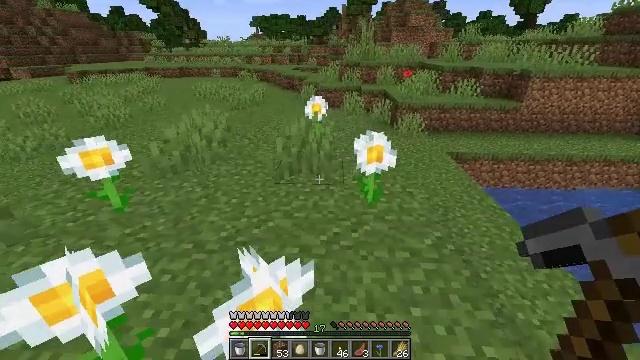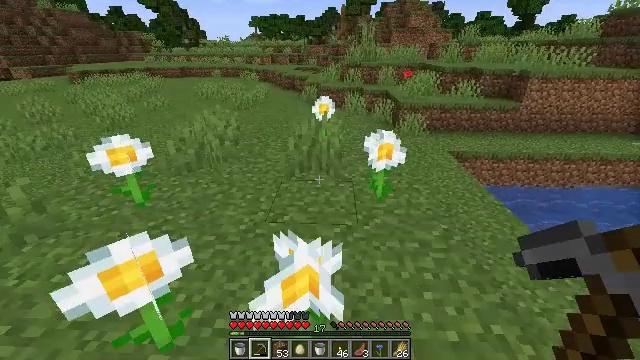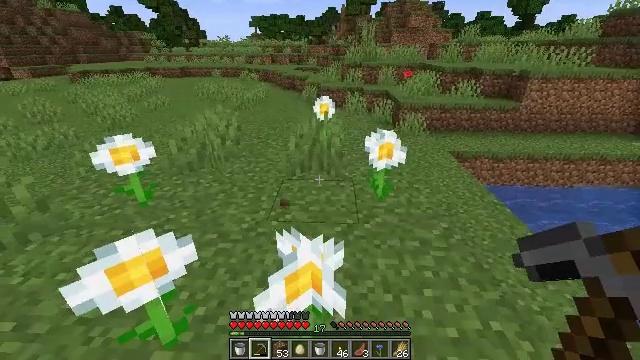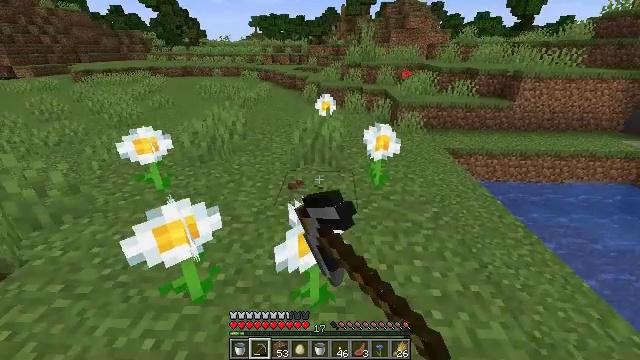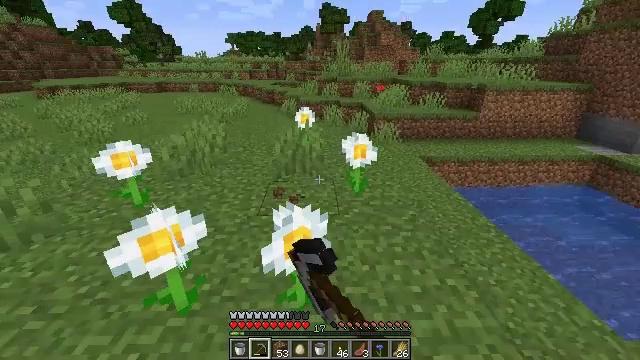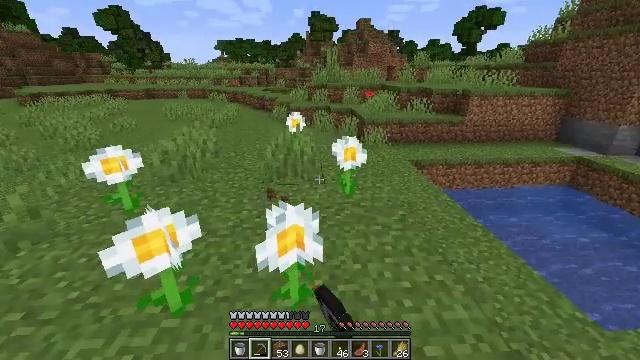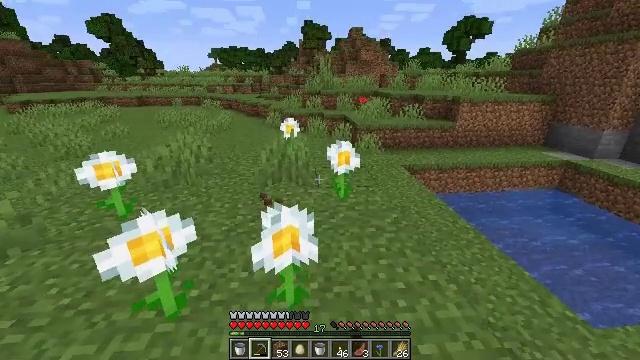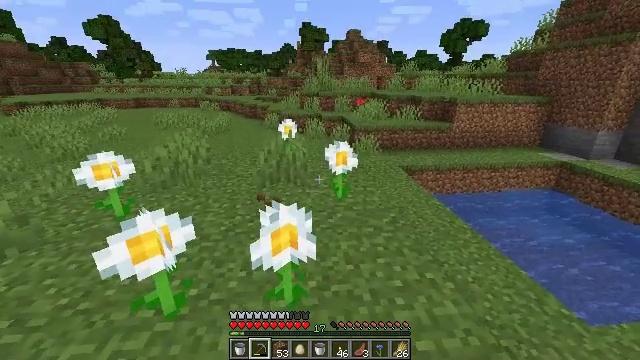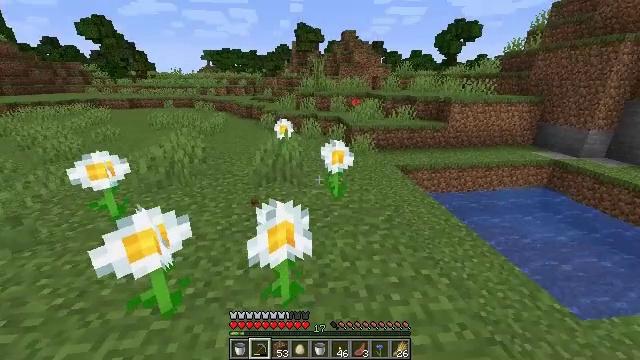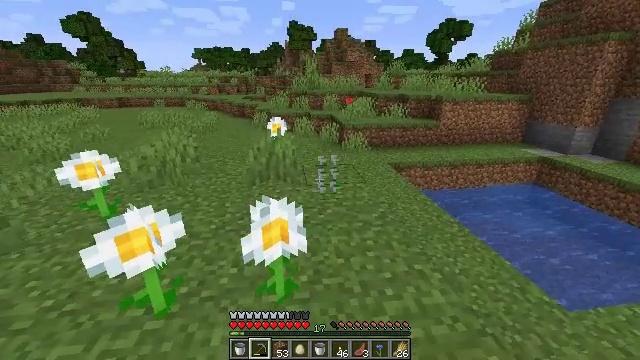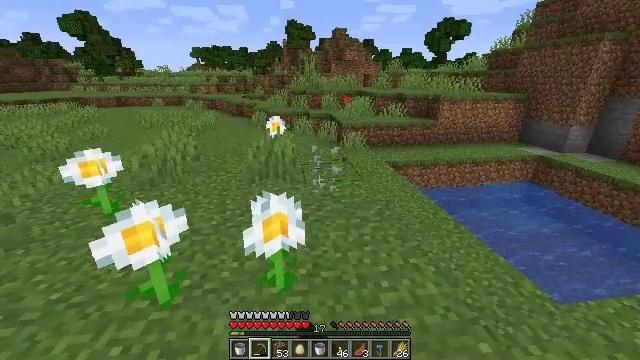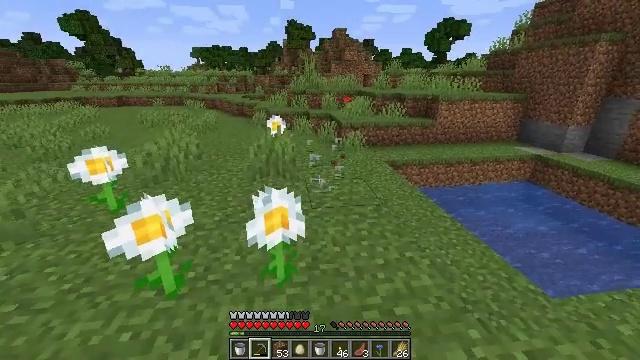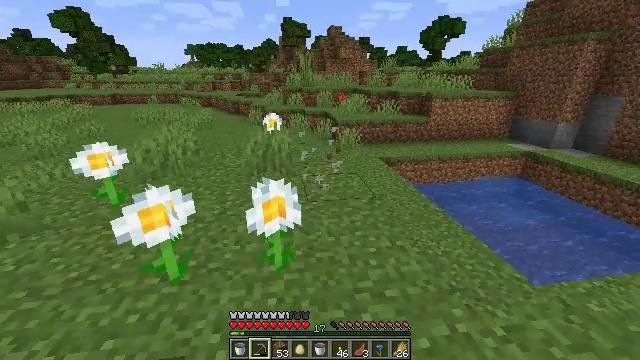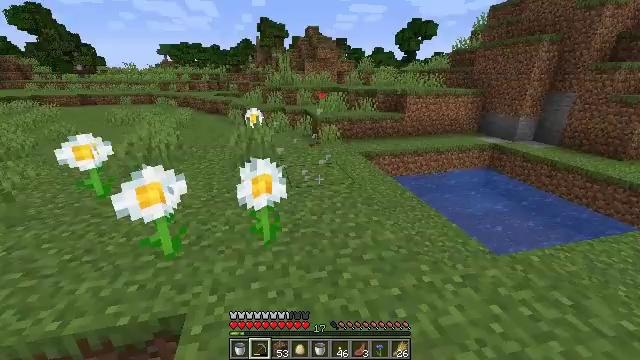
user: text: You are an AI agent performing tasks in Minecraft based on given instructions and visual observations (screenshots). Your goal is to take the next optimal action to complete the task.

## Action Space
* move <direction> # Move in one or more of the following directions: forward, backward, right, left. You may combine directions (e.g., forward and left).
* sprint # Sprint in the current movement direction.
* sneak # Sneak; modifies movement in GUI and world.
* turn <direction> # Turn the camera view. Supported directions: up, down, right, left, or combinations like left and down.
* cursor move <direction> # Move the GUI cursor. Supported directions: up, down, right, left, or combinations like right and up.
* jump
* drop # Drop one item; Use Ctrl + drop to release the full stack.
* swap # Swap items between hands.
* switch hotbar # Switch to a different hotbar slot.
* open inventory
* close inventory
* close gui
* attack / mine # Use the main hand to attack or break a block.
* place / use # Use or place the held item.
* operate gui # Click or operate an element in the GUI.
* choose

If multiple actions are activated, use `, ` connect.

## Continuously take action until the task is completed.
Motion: motion action
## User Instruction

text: Harvest the oxeye daisy.
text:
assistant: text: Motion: move back
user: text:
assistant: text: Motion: move back, attack / mine
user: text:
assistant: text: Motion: move back, attack / mine
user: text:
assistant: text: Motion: turn right and up, attack / mine
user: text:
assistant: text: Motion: turn right and up
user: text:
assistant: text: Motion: turn right and up
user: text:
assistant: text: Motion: no_op
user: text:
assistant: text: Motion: no_op
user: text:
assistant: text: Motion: turn right, attack / mine
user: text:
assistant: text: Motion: move back, attack / mine
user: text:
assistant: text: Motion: move back, attack / mine
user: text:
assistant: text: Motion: move back
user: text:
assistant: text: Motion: move back, turn right
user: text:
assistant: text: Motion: no_op